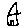
Label: house